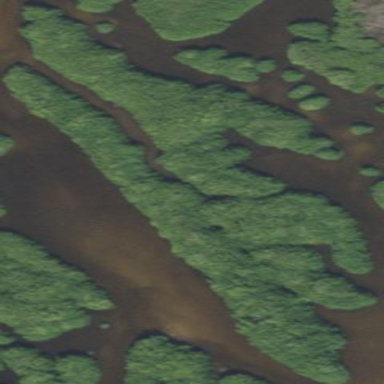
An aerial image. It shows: Beautiful mangrove wetland area.